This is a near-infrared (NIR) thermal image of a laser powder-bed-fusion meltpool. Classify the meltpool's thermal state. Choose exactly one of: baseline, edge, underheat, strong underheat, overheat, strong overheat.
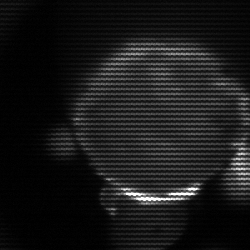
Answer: edge